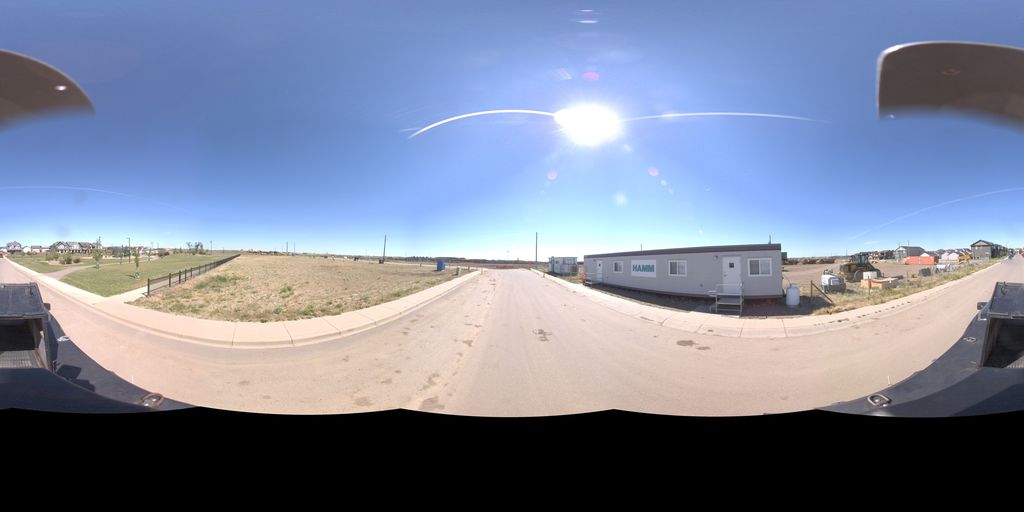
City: saskatoon